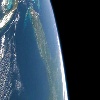
Label: water